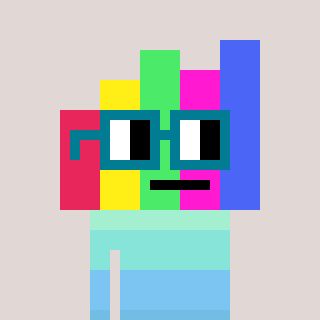
a pixel art character with square dark green glasses, a bar chart-shaped head and a darkbrown-colored body on a warm background